Here is the time-frequency representation (spectrogram) of a rolling-element bearing's vibration measurement. What is the most likely bearing condition (normal, inner_race, outer_race, ball)?
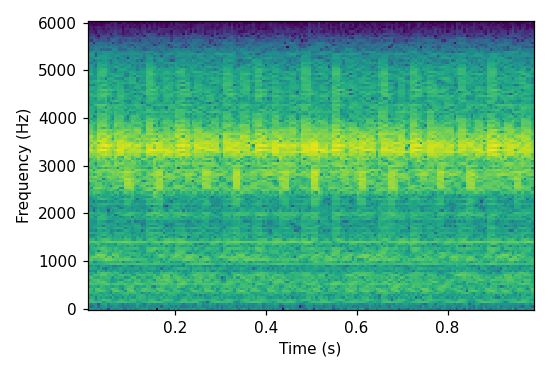
Answer: outer_race